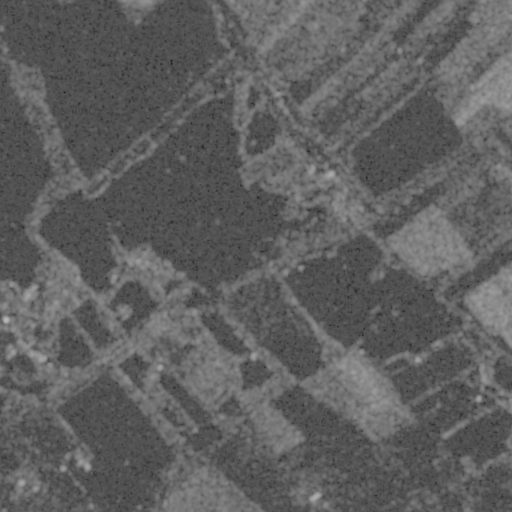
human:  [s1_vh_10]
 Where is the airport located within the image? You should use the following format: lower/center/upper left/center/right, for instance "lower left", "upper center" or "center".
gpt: The airport is located in the lower left of the image.
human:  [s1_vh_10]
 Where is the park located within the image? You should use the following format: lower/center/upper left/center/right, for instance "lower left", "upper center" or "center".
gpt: The park is located in the lower left of the image.
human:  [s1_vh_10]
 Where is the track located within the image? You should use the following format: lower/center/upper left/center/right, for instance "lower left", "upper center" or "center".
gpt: There is no track in the image.

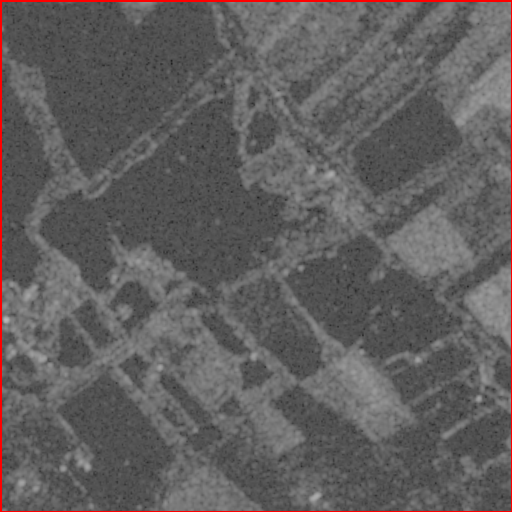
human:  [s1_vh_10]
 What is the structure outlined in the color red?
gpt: The structure outlined in red is a crop field.
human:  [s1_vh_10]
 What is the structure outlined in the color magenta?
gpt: There is no magenta outline.